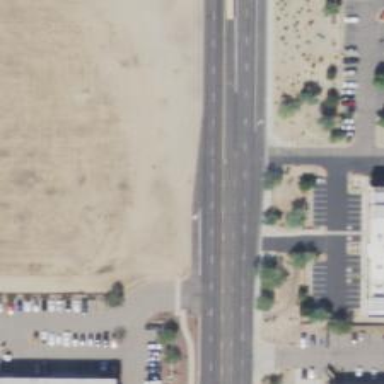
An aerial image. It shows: Secondary road with asphalt surface.